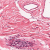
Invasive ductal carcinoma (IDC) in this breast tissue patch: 0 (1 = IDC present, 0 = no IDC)